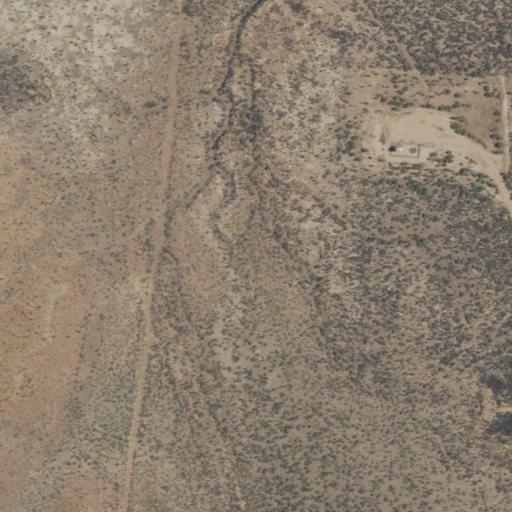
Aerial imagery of valley in New Mexico named Tafoya Canyon containing shrub and open development